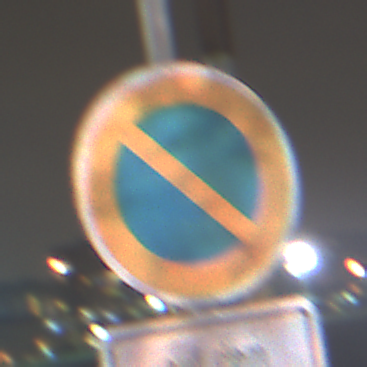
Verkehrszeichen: EingeschraenktesHalteverbot
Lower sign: SonstigeBeschraenkungen5
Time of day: Night
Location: Outdoor (Urban)
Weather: PartlyCloudy
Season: NotSpecified
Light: Artificial